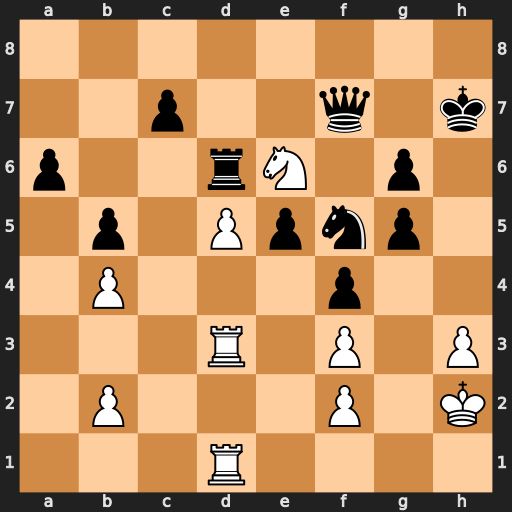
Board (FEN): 8/2p2q1k/p2rN1p1/1p1Ppnp1/1P3p2/3R1P1P/1P3P1K/3R4
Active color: w
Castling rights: -
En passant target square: -
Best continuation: Nxg5+ Kg7 Nxf7